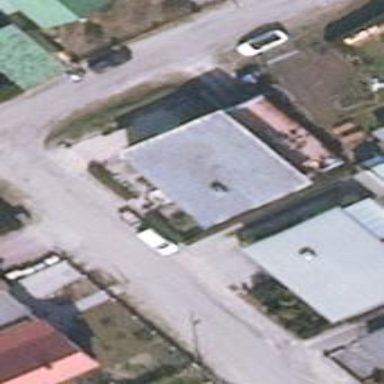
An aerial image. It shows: Simple and straightforward house.